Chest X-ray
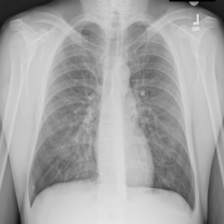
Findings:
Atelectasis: negative
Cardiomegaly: negative
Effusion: negative
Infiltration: negative
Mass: negative
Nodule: negative
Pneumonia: negative
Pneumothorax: negative
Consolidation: negative
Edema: negative
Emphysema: negative
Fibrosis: negative
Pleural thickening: negative
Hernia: negative